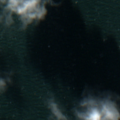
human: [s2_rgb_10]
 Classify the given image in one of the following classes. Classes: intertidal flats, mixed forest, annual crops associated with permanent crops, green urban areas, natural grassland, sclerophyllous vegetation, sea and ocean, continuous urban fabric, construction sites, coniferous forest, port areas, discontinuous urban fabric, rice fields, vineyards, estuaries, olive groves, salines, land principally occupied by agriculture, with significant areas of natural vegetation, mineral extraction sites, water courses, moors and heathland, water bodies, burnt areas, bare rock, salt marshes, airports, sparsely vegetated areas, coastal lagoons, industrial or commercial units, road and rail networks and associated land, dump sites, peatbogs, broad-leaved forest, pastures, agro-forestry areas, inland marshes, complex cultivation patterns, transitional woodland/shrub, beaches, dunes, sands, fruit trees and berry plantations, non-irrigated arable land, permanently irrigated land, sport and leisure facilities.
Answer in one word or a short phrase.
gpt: sea and ocean